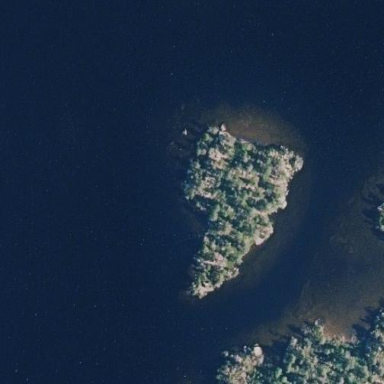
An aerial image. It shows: Islet.